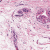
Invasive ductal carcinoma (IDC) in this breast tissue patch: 0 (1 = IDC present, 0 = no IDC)